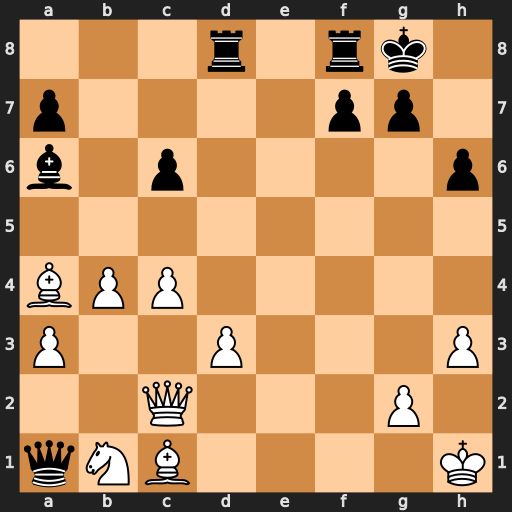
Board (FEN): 3r1rk1/p4pp1/b1p4p/8/BPP5/P2P3P/2Q3P1/qNB4K
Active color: w
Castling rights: -
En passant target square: -
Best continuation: Bb2 Qxb2 Qxb2